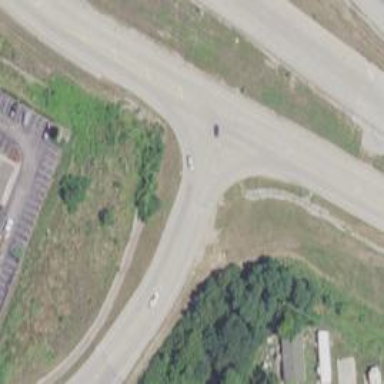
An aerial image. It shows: Trunk link highway.